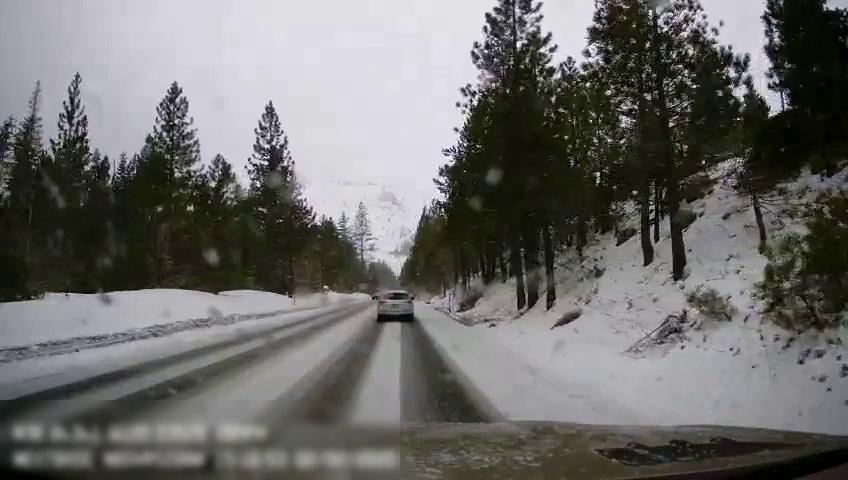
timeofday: Day
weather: Snowy
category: Drivable Space
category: Vehicles | SUV
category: Lanes | Opposite Lane